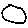
Label: moon